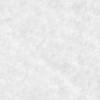
Label: no_change